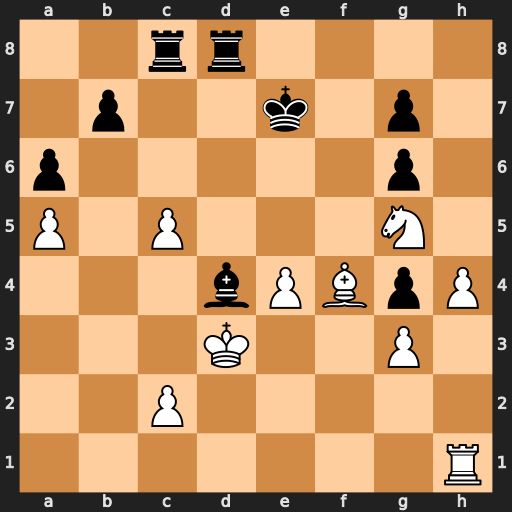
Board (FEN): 2rr4/1p2k1p1/p5p1/P1P3N1/3bPBpP/3K2P1/2P5/7R
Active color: w
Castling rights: -
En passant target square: -
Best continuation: Bd6+ Rxd6 cxd6+ Kxd6 Kxd4